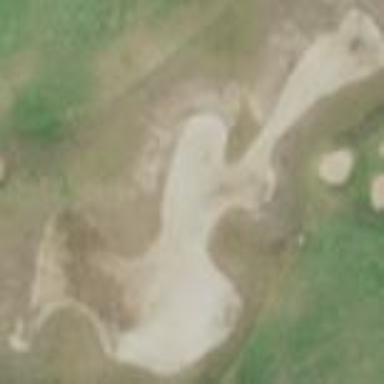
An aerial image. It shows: Sandy area is golf bunker.